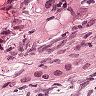
Metastatic tissue present: yes